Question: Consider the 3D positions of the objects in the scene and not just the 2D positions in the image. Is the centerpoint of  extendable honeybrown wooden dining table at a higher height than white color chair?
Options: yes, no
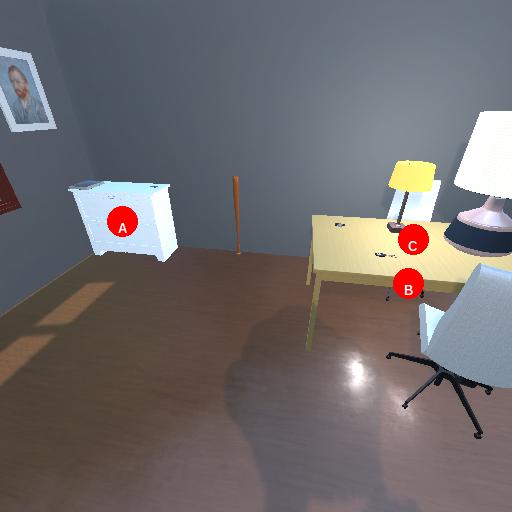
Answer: yes